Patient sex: M
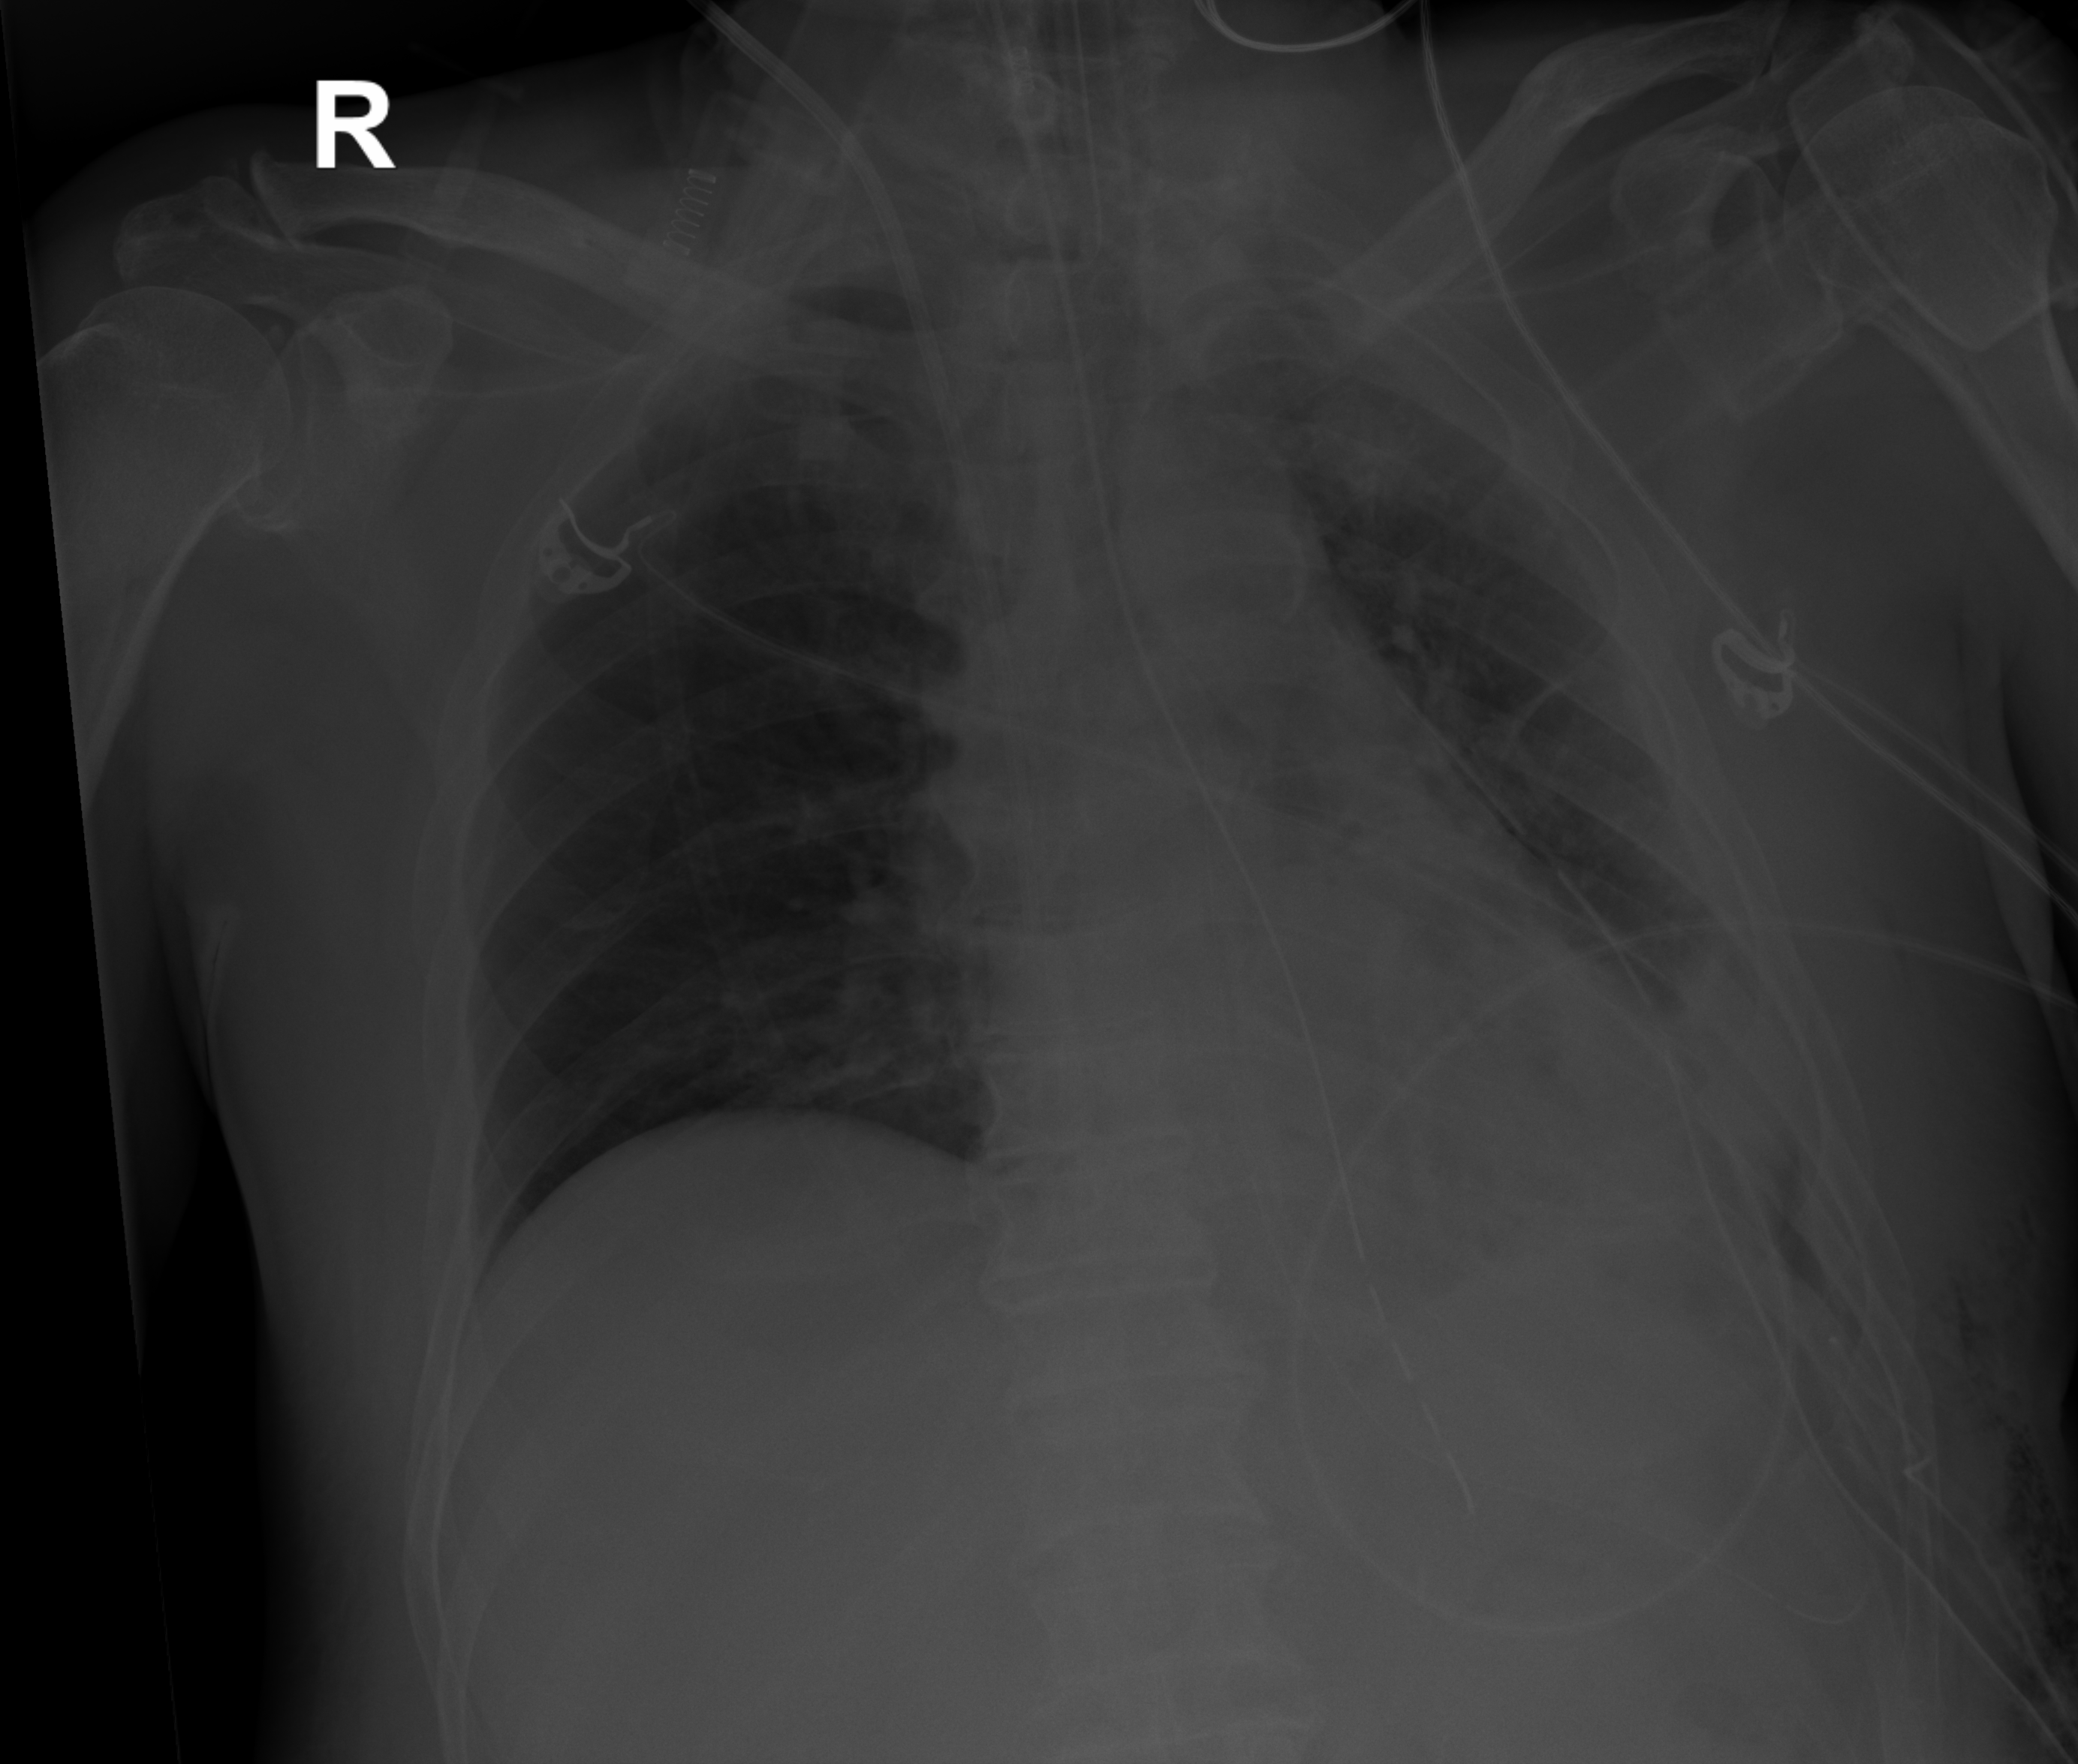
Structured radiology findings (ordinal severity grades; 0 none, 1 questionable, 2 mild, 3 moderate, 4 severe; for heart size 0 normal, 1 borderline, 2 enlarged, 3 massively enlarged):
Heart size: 1
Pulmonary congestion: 2
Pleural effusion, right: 0
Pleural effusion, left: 2
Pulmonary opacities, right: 0
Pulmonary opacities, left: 3
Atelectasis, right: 0
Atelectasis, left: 2